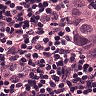
Metastatic tissue present: yes